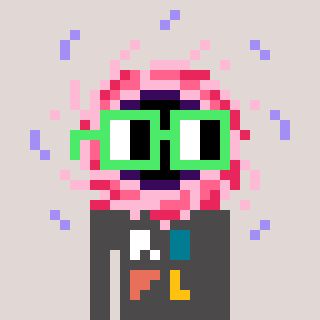
a pixel art character with square light green glasses, a blackhole-shaped head and a grayscale-colored body on a warm background